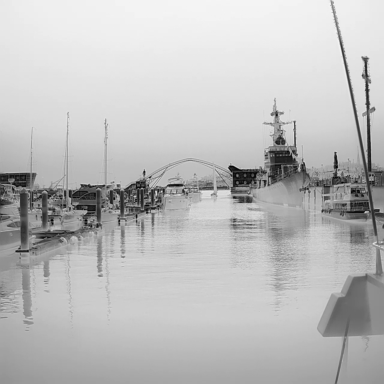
There are nine objects shown in the infrared image, including a container_ship, a warship, four sailboats, and three canoes.